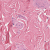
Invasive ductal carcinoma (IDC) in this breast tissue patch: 0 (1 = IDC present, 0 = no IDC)